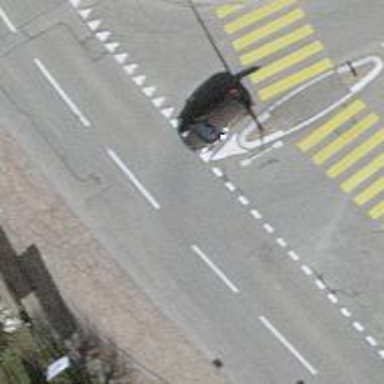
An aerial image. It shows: Bus stop with stop position for public transport.